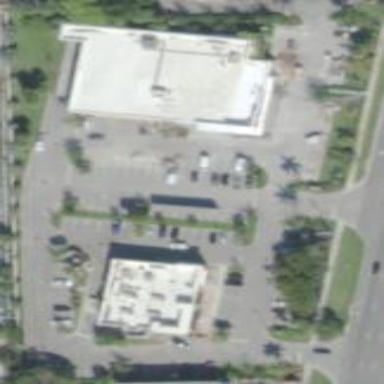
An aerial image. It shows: Retail area.